Field crop: maize
Growth stage: 2
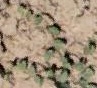
Species: convolvulus